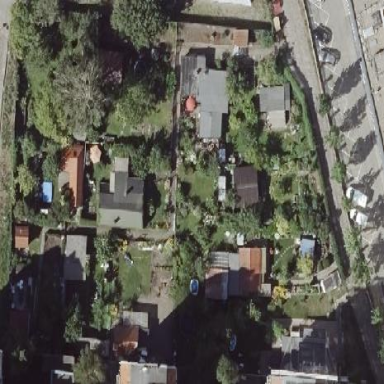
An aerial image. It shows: Area designated for allotments.